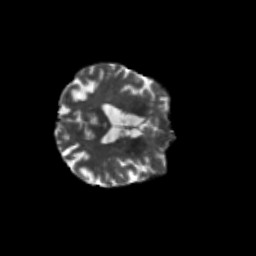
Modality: T2w
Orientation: axial
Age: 59
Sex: male
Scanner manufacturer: siemens
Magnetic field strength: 3 T
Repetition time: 4.71 s
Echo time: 0.0906 s